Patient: sex F, age 59
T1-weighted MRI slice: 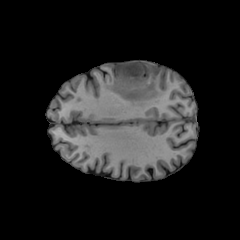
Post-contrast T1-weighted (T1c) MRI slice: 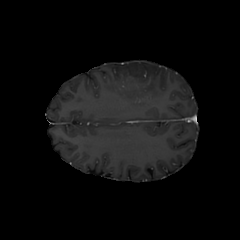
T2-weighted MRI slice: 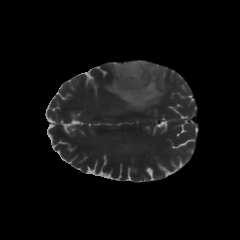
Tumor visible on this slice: yes
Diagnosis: Astrocytoma, IDH-mutant
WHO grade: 3